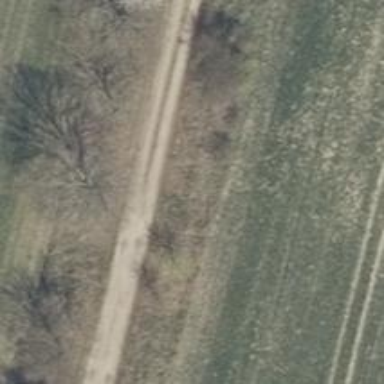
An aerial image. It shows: Track road with grade3 tracktype.